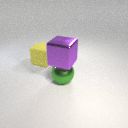
large purple metal cube above large green metal sphere